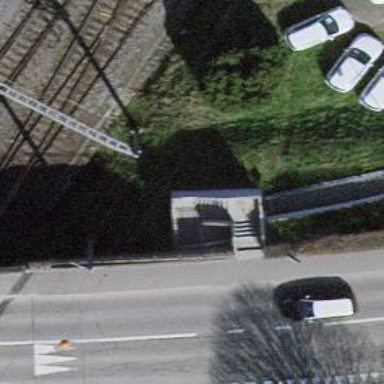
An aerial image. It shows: Road with steps.